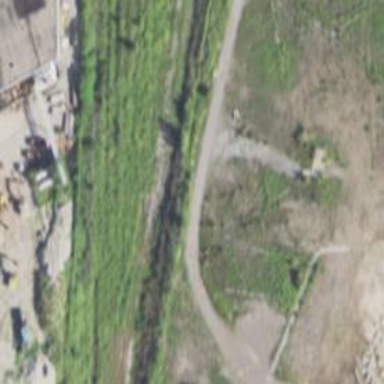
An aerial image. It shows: Disused railway spur.